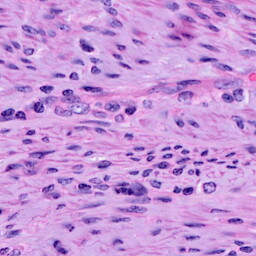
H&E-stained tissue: Cervix